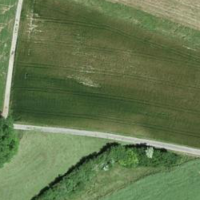
EUNIS habitat code: 52
Species observed at this site:
Cornus sanguinea